Question: I run the following code which is Insertion Sort algorithm that use binary search to find the right position of the item being inserted instead of linear search but there are two numbers in the results not sorted correctly!
'''
#include <iostream>
using namespace std;
void insertion_sort (int a[], int n /* the size of array */)
{
int i, temp,j;
for (i = 1; i < n; i++)
{
/* Assume items before a[i] are sorted. */
/* Pick an number */
temp = a[i];
/* Do binary search to find out the
point where b is to be inserted. */
int low = 0, high = i - 1, k;
while (high-low>1)
{
int mid = (high + low) / 2;
if (temp <= a[mid])
high = mid;
else
low = mid;
}
/* Shift items between high and i by 1 */
for (k = i; k > high; k--)
a[k] = a[k - 1];
a[high] = temp;
}
}
int main()
{
int A[15]={9,5,98,2,5,4,66,12,8,54,0,11,99,55,13};
insertion_sort(A,15);
for (int i=0; i<15; i++)
cout<<A[i]<<endl;
system("pause");
return 0;
}
'''
Output:

Why?
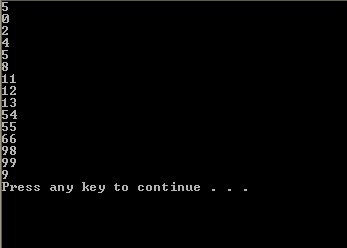
Answer: '''
#include <iostream>
using namespace std;
void insertion_sort (int a[], int n /* the size of array */)
{
int i, temp,j;
for (i = 1; i < n; i++)
{
/* Assume items before a[i] are sorted. */
/* Pick an number */
temp = a[i];
/* Do binary search to find out the
point where b is to be inserted. */
'''
The high bound should be above the range and exclusive of the search, because you may need to insert at the end, i.e. do nothing.
'''
// int low = 0, high = i - 1, k;
int low = 0, high = i, k;
'''
Here the condition should be 'low < high', not 'low + 1 < high'
'''
// while (high-low>1)
while (low < high)
{
int mid = (high + low) / 2;
if (temp <= a[mid])
high = mid;
else
'''
Once you have 'a[mid'] strictly greater than 'temp', the lowest possible position to insert is 'mid + 1'.
'''
// low = mid;
low = mid + 1
}
/* Shift items between high and i by 1 */
for (k = i; k > high; k--)
a[k] = a[k - 1];
a[high] = temp;
}
}
int main()
{
int A[15]={9,5,98,2,5,4,66,12,8,54,0,11,99,55,13};
insertion_sort(A,15);
for (int i=0; i<15; i++)
cout<<A[i]<<endl;
system("pause");
return 0;
}
'''